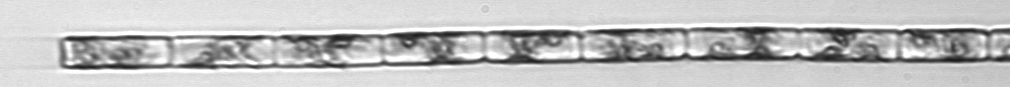
Label: Guinardia_delicatula